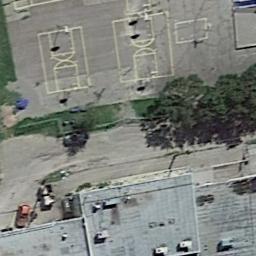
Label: basketball_court